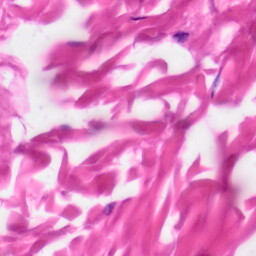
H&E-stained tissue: Skin